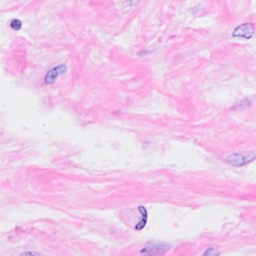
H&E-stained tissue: Breast